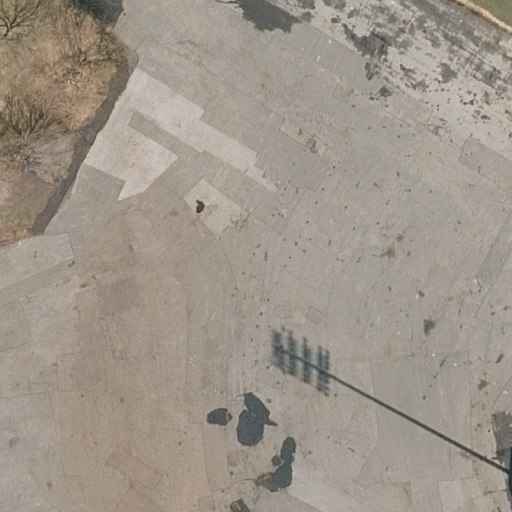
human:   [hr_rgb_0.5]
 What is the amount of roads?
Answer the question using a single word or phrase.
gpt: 4

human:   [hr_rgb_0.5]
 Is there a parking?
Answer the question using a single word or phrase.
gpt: yes

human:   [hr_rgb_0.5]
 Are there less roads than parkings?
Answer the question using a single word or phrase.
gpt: no

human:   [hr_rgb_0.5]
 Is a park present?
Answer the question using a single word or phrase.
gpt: yes

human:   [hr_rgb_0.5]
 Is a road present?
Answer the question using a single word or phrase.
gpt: yes

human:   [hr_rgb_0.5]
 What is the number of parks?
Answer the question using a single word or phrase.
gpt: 1

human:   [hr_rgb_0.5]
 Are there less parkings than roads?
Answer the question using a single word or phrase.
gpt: yes

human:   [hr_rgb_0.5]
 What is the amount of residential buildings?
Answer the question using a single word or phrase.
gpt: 0

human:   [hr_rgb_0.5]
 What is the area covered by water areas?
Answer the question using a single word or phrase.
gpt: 0m2

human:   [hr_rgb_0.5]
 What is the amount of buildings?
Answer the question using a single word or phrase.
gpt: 0

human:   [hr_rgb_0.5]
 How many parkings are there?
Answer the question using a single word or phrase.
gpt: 1

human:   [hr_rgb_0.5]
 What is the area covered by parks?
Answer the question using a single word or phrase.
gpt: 10633m2

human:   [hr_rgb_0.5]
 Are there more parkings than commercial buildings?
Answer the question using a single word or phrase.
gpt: yes

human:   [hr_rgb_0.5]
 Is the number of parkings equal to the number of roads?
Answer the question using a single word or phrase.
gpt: no

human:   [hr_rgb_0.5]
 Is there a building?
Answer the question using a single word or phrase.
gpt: no

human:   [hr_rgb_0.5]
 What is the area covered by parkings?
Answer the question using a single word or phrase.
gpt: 1092m2

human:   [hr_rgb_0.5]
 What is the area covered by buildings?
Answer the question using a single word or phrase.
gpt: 0m2

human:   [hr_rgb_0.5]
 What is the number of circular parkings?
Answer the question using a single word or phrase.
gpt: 0

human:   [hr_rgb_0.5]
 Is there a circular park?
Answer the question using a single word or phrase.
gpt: no

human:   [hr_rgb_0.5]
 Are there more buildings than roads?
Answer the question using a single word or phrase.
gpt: no

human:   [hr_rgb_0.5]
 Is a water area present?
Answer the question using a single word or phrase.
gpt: no

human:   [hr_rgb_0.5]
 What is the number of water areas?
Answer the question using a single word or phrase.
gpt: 0

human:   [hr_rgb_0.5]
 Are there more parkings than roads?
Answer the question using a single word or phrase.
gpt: no

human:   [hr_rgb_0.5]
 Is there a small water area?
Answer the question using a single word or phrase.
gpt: no

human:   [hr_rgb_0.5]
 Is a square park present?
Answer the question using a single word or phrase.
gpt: no

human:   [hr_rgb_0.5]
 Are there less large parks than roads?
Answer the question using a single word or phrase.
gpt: yes

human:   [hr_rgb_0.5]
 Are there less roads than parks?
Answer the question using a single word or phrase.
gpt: no

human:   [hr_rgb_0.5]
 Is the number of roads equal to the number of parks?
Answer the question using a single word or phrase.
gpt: no

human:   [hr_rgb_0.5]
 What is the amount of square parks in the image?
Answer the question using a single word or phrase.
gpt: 0

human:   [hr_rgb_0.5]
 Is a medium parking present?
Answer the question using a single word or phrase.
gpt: no

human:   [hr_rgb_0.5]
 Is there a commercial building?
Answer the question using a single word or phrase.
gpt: no

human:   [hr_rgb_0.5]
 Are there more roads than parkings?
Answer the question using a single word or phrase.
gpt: yes

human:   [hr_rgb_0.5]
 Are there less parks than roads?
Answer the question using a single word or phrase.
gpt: yes

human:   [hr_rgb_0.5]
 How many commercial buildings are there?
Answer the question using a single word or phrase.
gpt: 0

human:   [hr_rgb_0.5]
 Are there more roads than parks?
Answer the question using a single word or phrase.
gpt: yes

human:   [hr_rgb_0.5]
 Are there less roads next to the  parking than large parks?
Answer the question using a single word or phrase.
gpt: no

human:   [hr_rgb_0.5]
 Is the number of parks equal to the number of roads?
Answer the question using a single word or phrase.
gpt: no

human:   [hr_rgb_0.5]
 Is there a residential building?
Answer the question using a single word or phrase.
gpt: no

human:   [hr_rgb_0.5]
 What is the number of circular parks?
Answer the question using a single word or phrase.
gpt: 0

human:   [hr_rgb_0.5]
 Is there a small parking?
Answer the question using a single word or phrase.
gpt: no

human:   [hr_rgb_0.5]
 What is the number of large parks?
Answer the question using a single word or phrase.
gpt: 1

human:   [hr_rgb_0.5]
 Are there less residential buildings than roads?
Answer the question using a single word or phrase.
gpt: yes

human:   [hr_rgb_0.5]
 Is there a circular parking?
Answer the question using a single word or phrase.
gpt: no

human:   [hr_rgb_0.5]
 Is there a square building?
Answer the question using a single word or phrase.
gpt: no

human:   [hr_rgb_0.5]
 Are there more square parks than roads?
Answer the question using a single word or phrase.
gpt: no

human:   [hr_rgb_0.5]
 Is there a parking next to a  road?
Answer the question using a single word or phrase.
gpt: yes

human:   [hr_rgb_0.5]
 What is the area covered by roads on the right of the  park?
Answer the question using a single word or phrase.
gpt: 0m2

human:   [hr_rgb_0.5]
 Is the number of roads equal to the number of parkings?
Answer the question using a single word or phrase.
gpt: no

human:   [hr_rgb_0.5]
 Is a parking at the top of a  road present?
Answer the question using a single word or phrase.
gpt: yes

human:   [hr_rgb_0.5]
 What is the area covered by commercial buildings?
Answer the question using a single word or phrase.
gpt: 0m2

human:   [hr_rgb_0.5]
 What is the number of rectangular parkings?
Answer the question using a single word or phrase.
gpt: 1

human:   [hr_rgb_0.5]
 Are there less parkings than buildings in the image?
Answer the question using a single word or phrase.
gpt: no

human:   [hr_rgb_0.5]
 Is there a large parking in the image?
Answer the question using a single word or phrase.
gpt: yes

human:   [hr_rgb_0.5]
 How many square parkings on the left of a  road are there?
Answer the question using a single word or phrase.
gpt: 0

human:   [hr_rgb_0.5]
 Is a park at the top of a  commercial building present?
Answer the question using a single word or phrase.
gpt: no

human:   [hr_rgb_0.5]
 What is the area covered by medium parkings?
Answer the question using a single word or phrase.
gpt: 0m2

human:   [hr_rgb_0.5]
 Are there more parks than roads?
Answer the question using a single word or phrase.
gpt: no

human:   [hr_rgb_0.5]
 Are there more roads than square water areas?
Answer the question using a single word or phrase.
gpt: yes

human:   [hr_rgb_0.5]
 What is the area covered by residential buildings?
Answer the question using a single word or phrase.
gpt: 0m2

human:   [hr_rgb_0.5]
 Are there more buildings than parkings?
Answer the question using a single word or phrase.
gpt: no

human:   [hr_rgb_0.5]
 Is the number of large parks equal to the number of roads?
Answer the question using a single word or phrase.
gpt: no

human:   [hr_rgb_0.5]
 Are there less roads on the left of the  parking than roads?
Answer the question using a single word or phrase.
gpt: no

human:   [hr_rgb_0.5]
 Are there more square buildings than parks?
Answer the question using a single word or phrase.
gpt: no

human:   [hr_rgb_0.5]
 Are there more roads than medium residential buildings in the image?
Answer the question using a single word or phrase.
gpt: yes